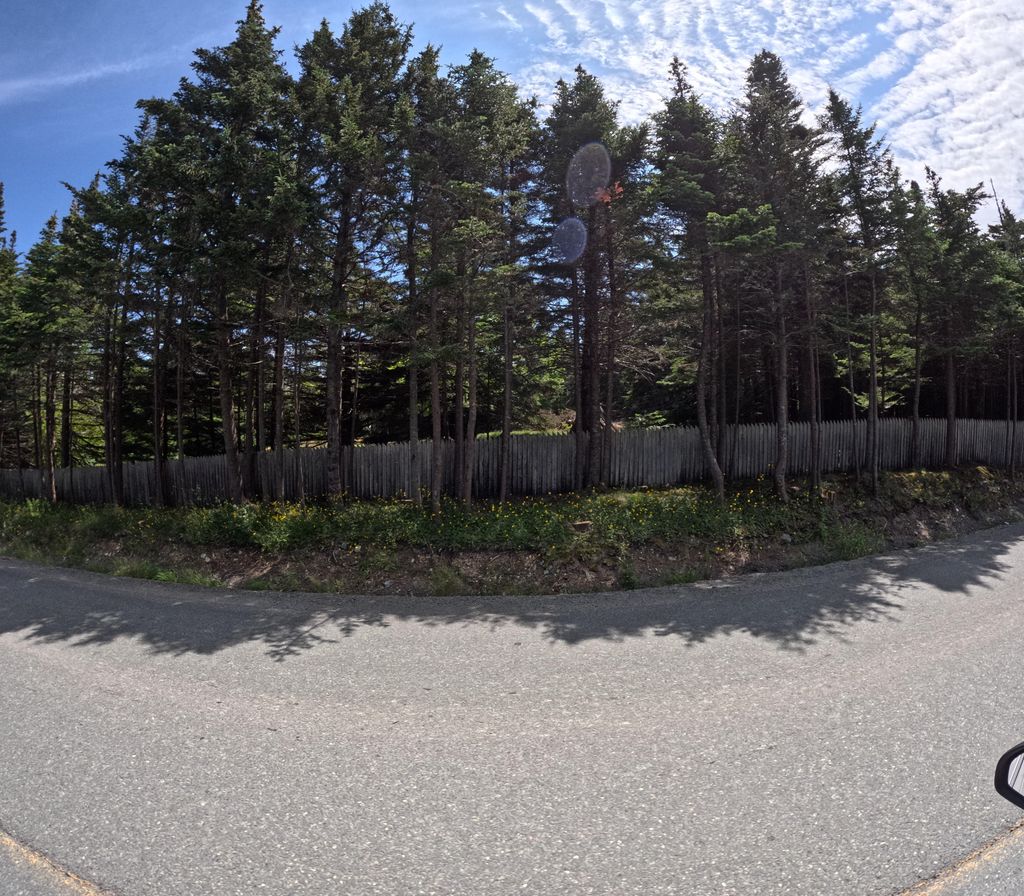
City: st_johns